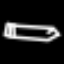
Label: pencil